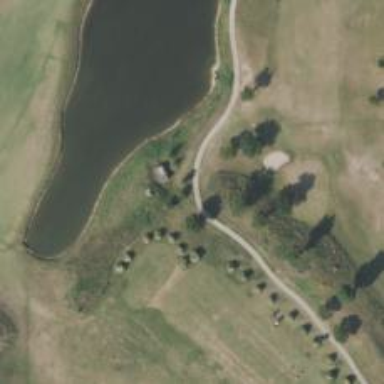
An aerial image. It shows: Path for both roads and golfers.